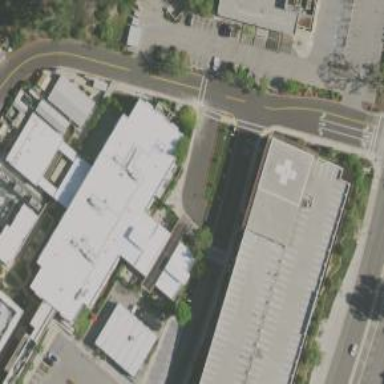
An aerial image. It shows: Hospital building.